Question: What I basicaly want to do is this: click on the checkbox and update the total value which is $5000. So if I click the two, it will be $5110, and if I uncheck the $60 for instance, it will drop to $5050.
.
I couldn't past the whole progress of my code, so I included it in my webpage in a css file: <URL>.
I almost got this code done, but it has some bugs, and I would really appreciate I receive some guidance on this one, thank you!
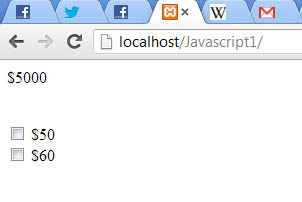
Answer: ## http://jsfiddle.net/zmJ3k/
with no html included you will have to change some attributes
'''
var input = document.getElementsByTagName("input");
var total = document.getElementById("total");
for(i=0;i<input.length;i++){
input[i].onchange = function(){
if(this.checked){
total.innerHTML = parseFloat(total.innerHTML) + parseFloat(this.value);
}else{
total.innerHTML = parseFloat(total.innerHTML) - parseFloat(this.value);
}
}
}
'''
## http://jsfiddle.net/zmJ3k/1/
forgot about the $
'''
var input = document.getElementsByTagName("input");
var total = document.getElementById("total");
for(i=0;i<input.length;i++){
input[i].onchange = function(){
if(this.checked){
total.innerHTML = "$" + (parseFloat(total.innerHTML.split("$")[1]) + parseFloat(this.value));
}else{
total.innerHTML = "$" + (parseFloat(total.innerHTML.split("$")[1]) - parseFloat(this.value));
}
}
}
'''